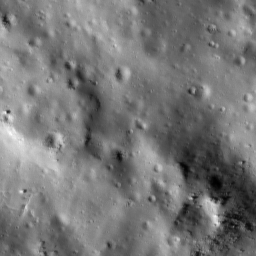
Host type: background_regolith
Lunar coordinates: latitude nan, longitude nan